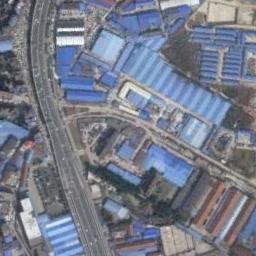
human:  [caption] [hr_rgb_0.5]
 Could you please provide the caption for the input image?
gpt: Neatly planned factories and roads in an industrial area with green belts .

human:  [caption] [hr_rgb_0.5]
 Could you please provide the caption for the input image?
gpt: There is a road between the two industrial zones .

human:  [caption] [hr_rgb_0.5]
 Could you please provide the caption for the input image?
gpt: There are many houses of different shapes and sizes in the industrial zone .

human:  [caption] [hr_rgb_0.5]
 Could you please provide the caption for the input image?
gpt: The industrial area has lots of blue workshops of different sizes and some other colors of workshops and a road goes through the industrial area .

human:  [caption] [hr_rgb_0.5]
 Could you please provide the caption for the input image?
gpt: There are many blue buildings on the industrial area .